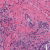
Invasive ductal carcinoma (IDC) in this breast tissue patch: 0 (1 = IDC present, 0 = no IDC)